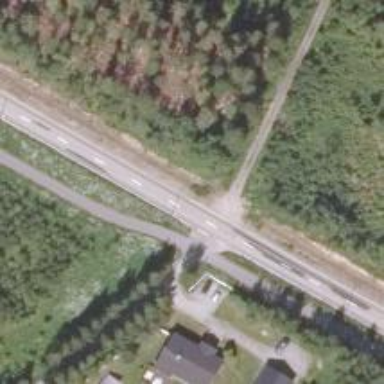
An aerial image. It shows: Crossing on the road.